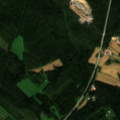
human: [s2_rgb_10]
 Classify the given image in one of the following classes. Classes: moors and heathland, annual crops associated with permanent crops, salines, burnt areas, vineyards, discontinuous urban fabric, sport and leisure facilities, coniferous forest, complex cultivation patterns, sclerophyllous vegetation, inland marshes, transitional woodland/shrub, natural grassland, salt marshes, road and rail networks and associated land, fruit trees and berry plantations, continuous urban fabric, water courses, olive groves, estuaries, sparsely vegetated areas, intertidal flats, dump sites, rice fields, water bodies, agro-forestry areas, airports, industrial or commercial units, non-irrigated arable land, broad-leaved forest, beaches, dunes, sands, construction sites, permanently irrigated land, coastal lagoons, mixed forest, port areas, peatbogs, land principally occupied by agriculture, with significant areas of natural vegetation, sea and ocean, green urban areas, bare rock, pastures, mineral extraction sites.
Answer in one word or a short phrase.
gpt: land principally occupied by agriculture, with significant areas of natural vegetation, coniferous forest, mixed forest